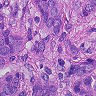
Metastatic tissue present: yes